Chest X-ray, PA view. Patient: 40 years old, sex F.
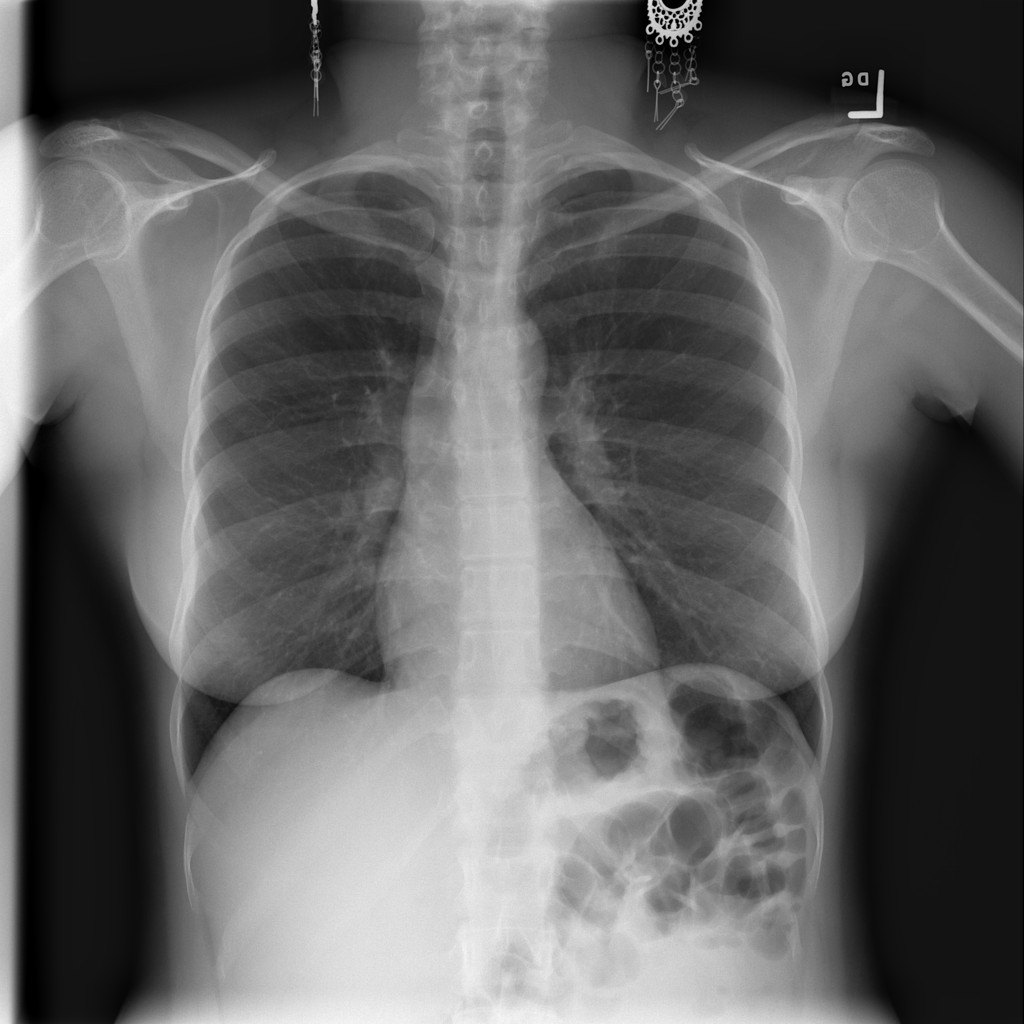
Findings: No Finding